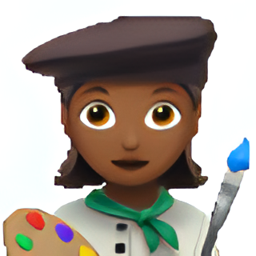
Name: female artist type 5
Emoji: 👩🏾‍🎨
Group: People & Body
Sub-group: person-role